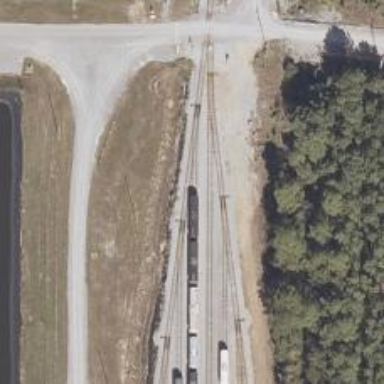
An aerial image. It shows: Rail spur service.